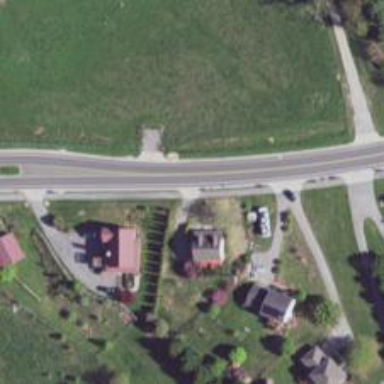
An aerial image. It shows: Unmarked crossing on the road.